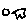
Label: hexagon